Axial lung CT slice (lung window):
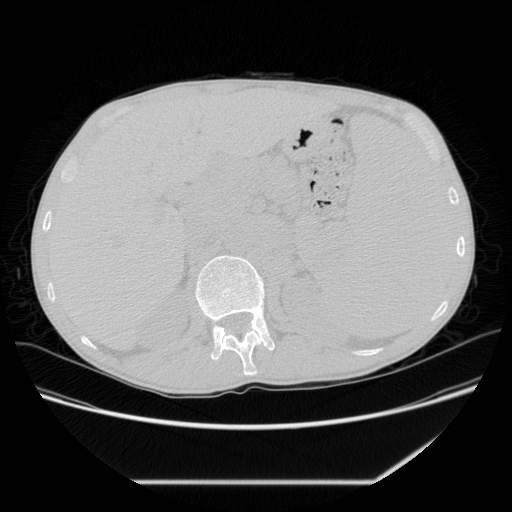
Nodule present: no